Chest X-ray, PA view. Patient: 66 years old, sex M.
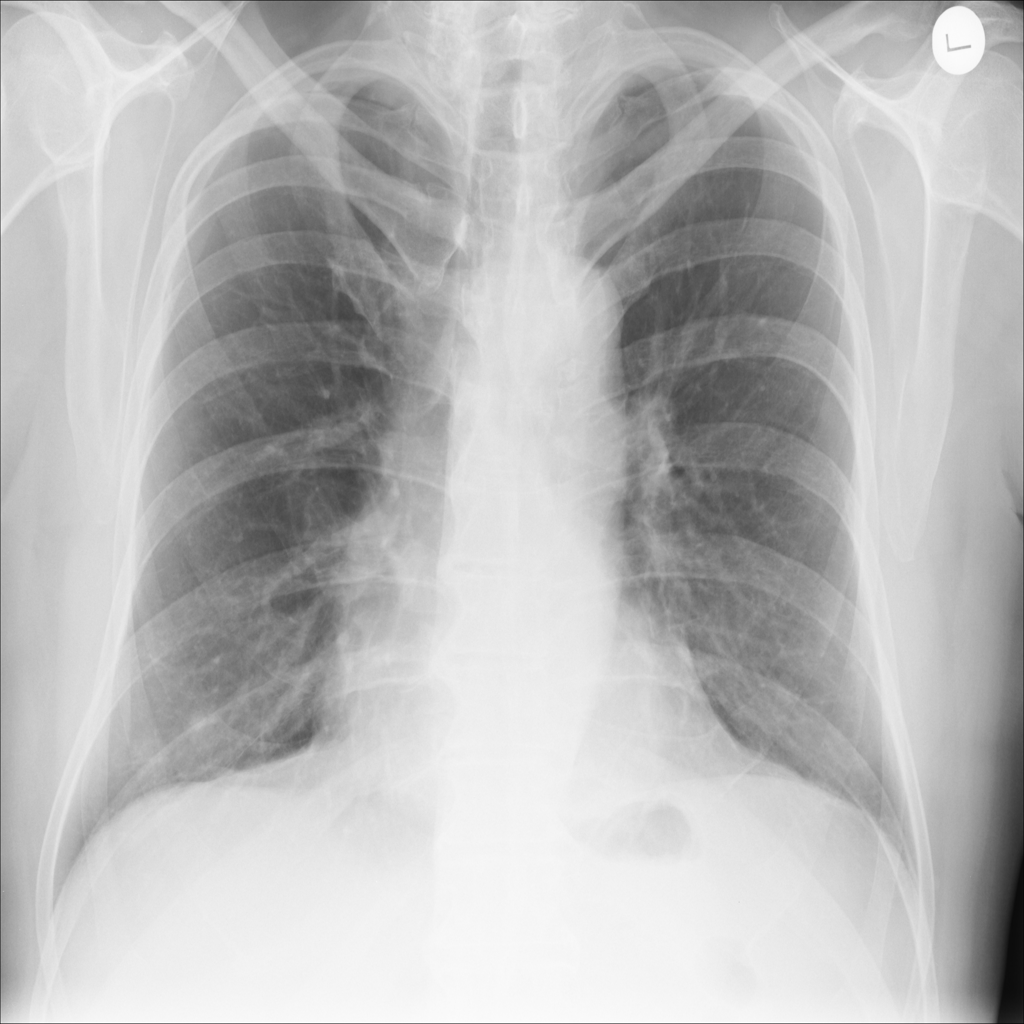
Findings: Infiltration